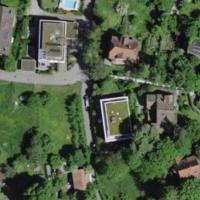
EUNIS habitat code: 55
Species observed at this site:
Jasminum nudiflorum